Question: I have the data model you can see below, and a nested SUBQUERY predicate, but in somehow it just not works. Any idea how to correct it?
I figured out, this here down is working finally:
'''
[NSPredicate predicateWithFormat:@"SUBQUERY(bs, $B, SUBQUERY($B.cs, $C, $C.ds.name != "xxx").@count > 0).@count > 0"];
'''

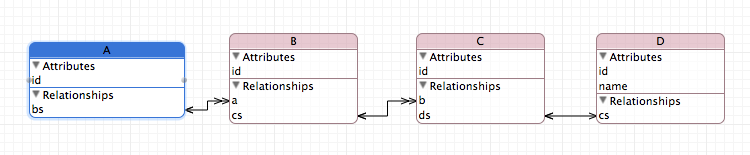
Answer: Ok, so here is the working solution:
'''
[NSPredicate predicateWithFormat:@"SUBQUERY(bs, $B, SUBQUERY($B.cs, $C, $C.ds.name != "xxx").@count > 0).@count > 0"];
'''